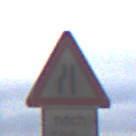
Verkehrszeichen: EinseitigVerengteFahrbahnLinks
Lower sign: LaengeEinerStrecke3
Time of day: MorningAfternoon
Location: Roofed (Urban)
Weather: PartlyCloudy
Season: NotSpecified
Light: Natural